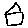
Label: house